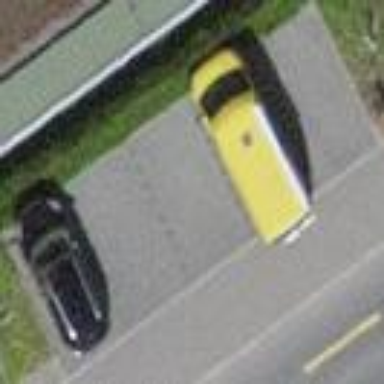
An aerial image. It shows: Street side parking area.